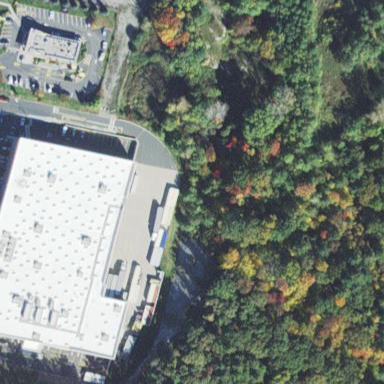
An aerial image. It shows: Supermarket building.